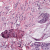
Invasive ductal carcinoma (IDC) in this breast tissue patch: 1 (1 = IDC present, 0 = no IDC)